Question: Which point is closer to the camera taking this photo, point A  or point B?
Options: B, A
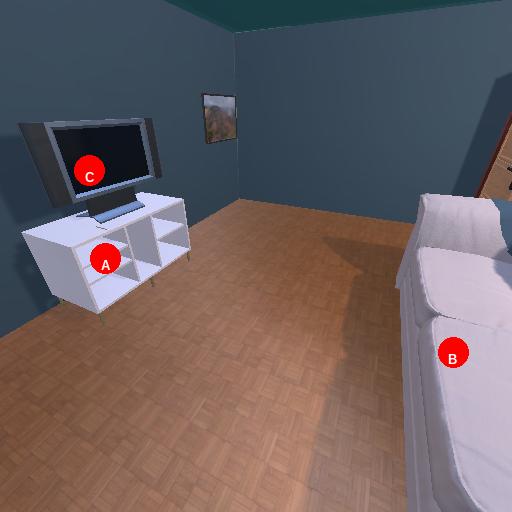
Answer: B